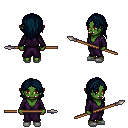
a pixel art fantasy rpg character, female body template, orc, green skin, purple robe, magenta pants, raven long hairstyle, white slippers, spear, four views (front, back, left, right), 2x2 character sprite sheet, small pixel art, hard edges, no anti-aliasing